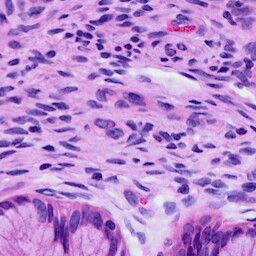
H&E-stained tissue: Cervix